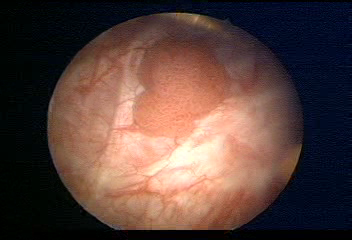
Modality: WLC
Class: Malignant
Subclass: LowGradePapillary
Lesion: L1
Stage: Ta
Morphology: Papillary
Bladder cancer association: Yes
Annotated structures: Tumor